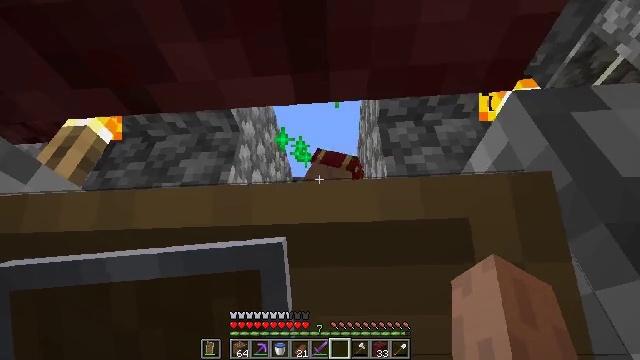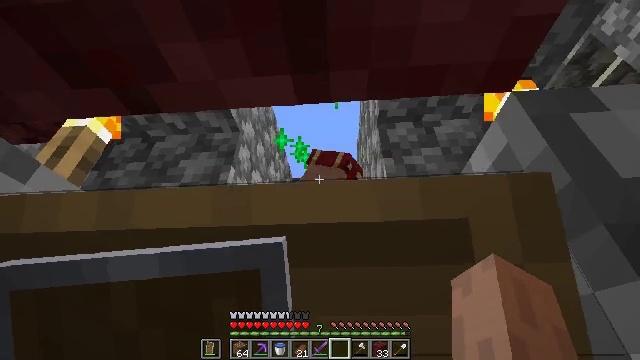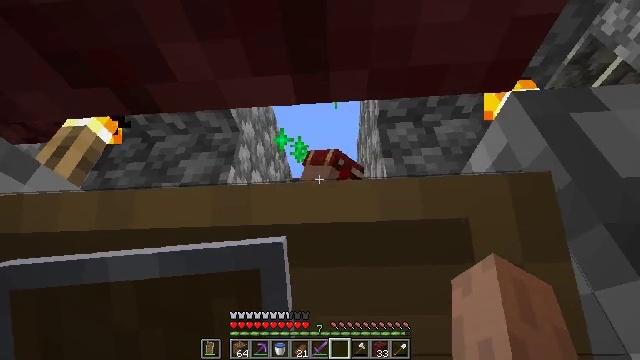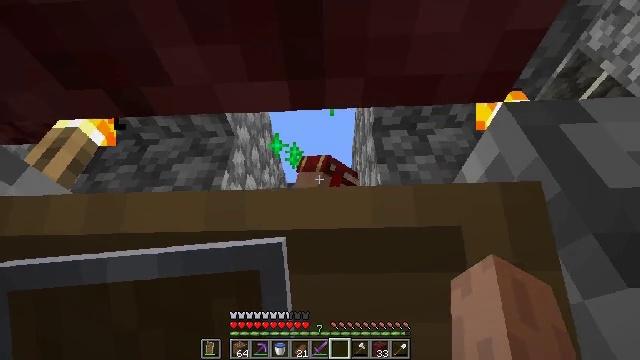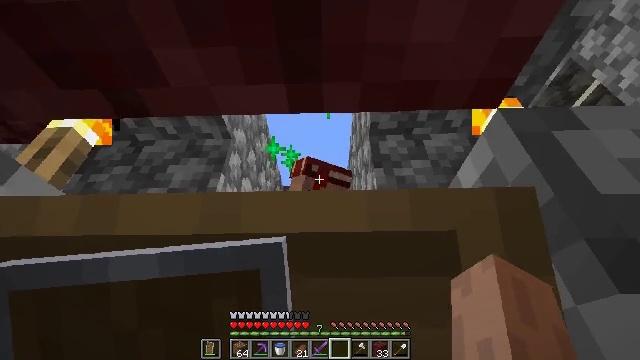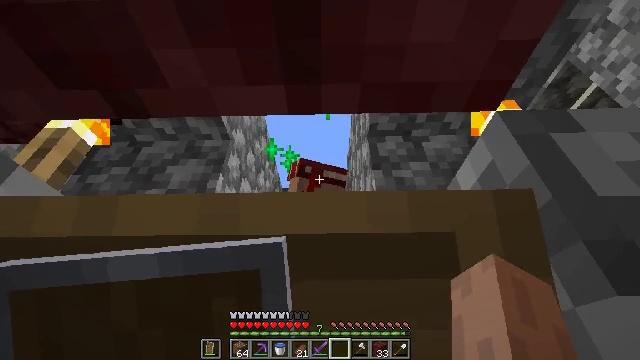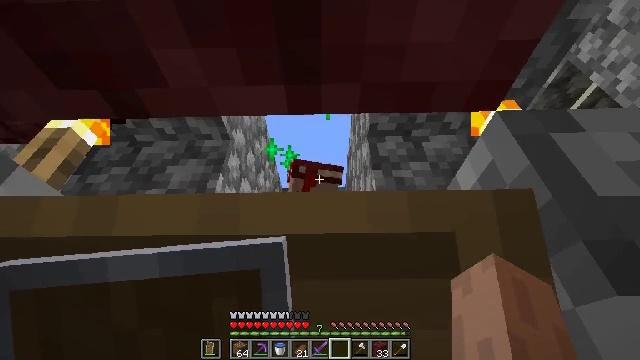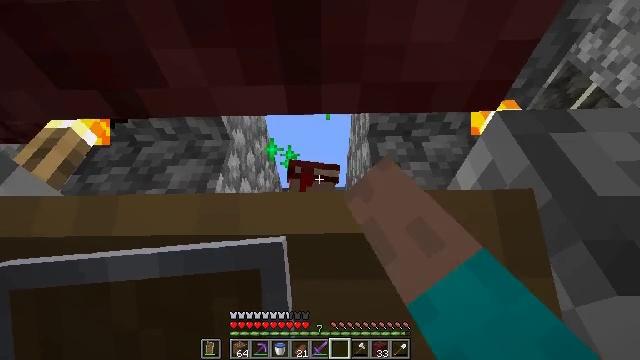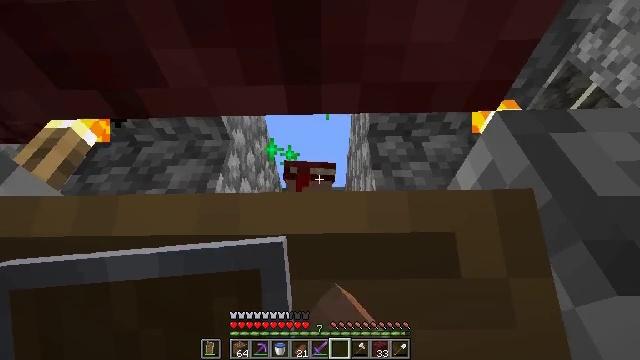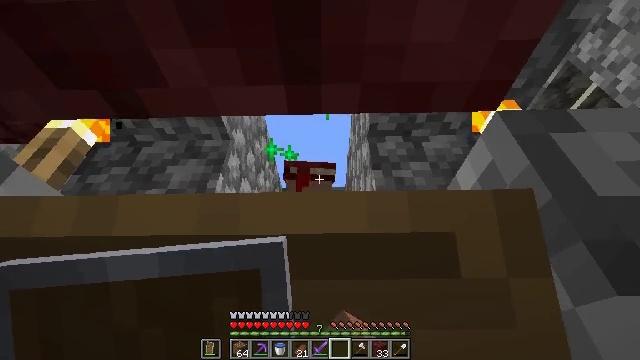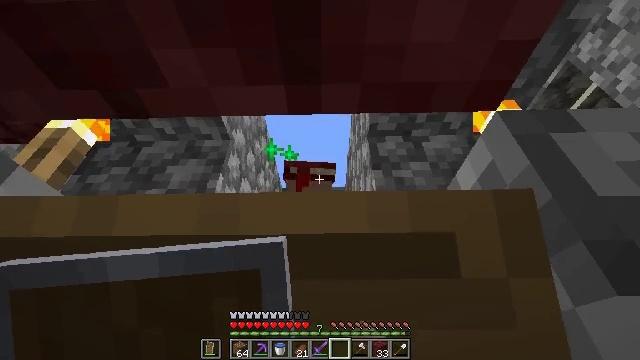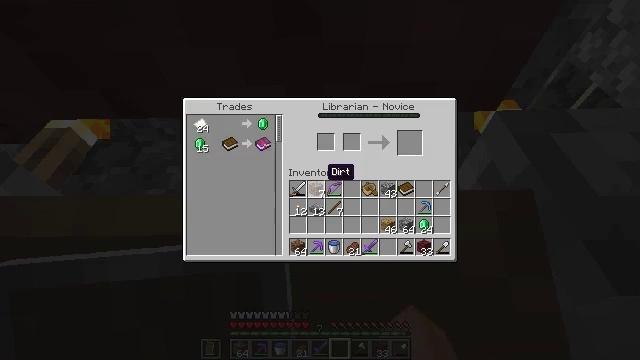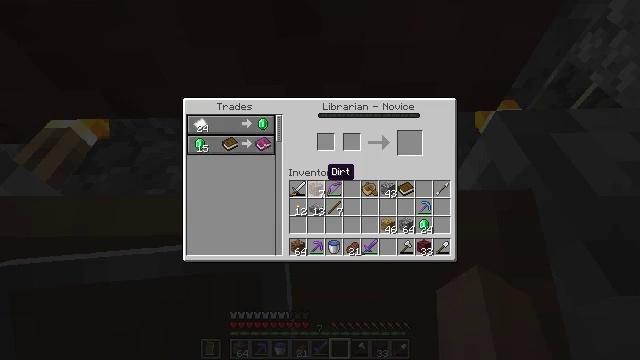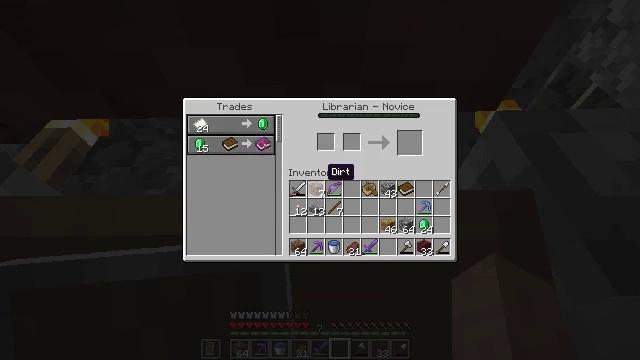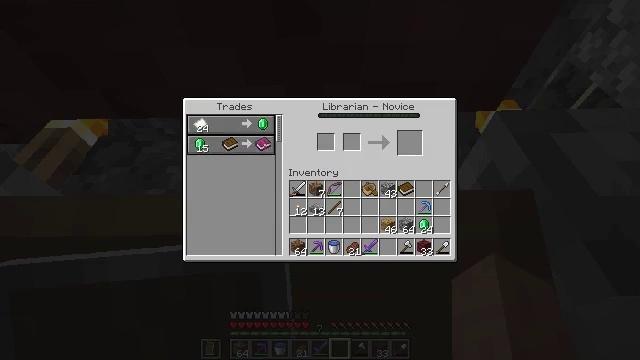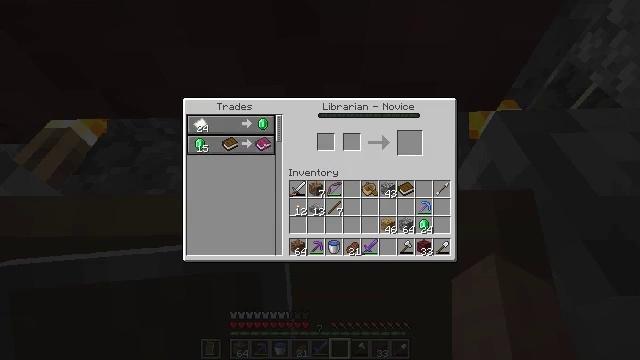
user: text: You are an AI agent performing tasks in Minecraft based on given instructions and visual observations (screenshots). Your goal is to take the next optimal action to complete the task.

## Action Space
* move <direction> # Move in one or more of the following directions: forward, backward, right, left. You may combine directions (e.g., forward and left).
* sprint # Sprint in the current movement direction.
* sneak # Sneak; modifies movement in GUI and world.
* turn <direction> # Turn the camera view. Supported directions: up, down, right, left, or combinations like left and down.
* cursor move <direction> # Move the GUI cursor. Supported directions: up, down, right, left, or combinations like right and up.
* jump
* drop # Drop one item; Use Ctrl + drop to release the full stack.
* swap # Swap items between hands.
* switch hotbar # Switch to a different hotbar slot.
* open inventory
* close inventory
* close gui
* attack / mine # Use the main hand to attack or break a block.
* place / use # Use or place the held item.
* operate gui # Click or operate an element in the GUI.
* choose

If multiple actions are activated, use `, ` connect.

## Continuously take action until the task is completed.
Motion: motion action
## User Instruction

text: Break the lectern to relocate it.
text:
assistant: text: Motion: no_op
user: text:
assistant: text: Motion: no_op
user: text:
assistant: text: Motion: turn right and up
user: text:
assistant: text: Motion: turn right
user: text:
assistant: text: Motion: no_op
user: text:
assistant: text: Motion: use / place
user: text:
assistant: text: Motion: use / place
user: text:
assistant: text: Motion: use / place
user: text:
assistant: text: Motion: no_op
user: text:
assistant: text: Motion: no_op
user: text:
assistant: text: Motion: no_op
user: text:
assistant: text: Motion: no_op
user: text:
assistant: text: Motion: no_op
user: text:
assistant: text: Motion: no_op
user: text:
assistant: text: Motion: turn left
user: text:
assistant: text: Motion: turn left and up
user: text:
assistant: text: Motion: turn left and up
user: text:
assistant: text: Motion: turn left and up
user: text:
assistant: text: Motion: no_op
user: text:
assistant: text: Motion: no_op
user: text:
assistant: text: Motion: no_op
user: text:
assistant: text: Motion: no_op
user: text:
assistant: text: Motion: no_op
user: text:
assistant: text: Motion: no_op
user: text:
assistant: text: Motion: no_op
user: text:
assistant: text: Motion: no_op
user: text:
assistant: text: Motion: open inventory
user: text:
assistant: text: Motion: open inventory
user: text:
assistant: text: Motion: open inventory
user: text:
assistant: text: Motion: no_op